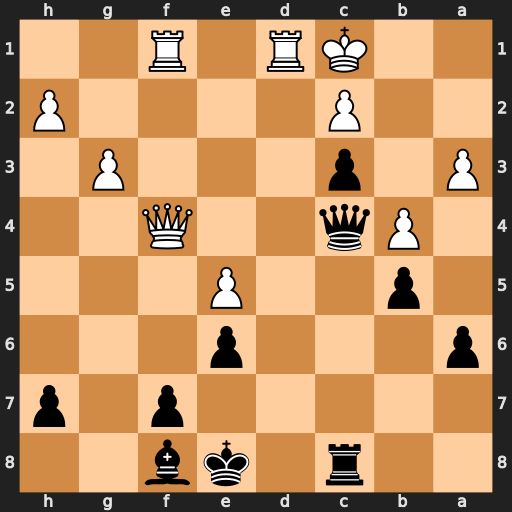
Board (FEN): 2r1kb2/5p1p/p3p3/1p2P3/1Pq2Q2/P1p3P1/2P4P/2KR1R2
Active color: b
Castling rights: -
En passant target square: -
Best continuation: Bh6 Kb1 Bxf4